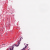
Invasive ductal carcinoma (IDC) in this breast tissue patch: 0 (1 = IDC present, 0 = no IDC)